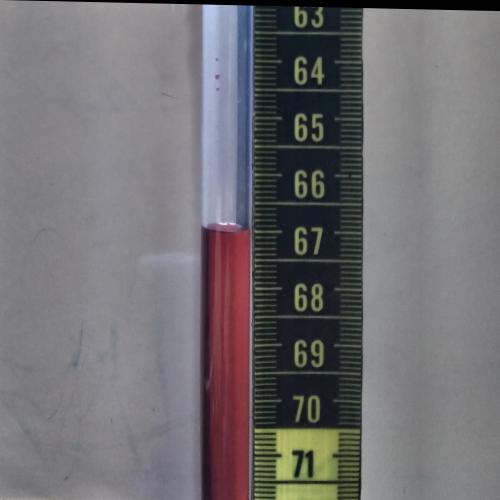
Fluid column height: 67.0 cm